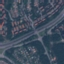
Land use / land cover class: Highway